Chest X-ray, PA view. Patient: 70 years old, sex F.
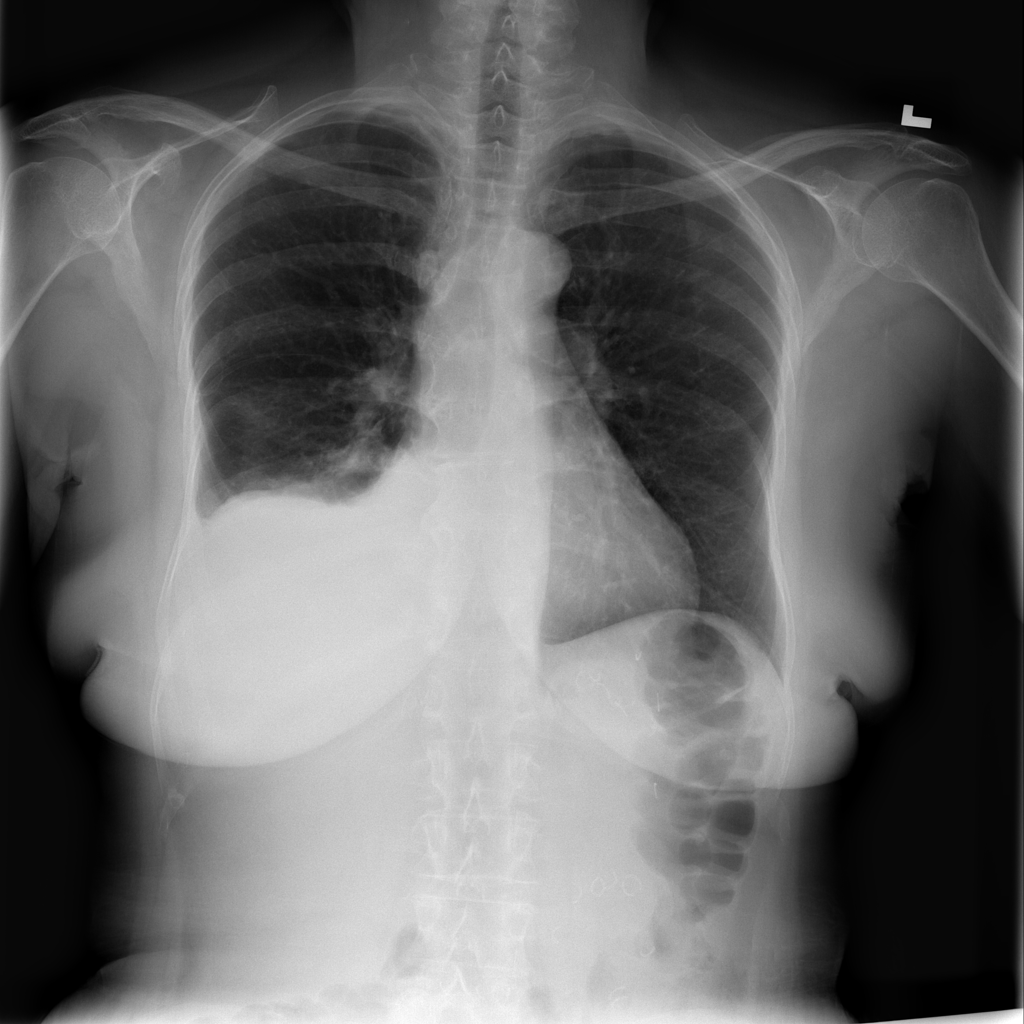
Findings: Effusion